Field crop: maize
Growth stage: 2
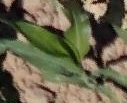
Species: maize